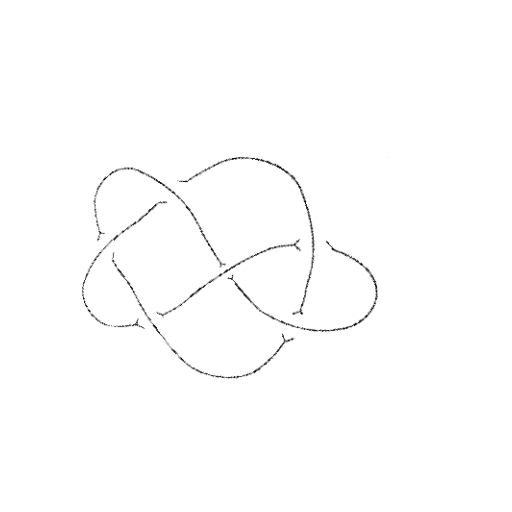
Crossing number: 6